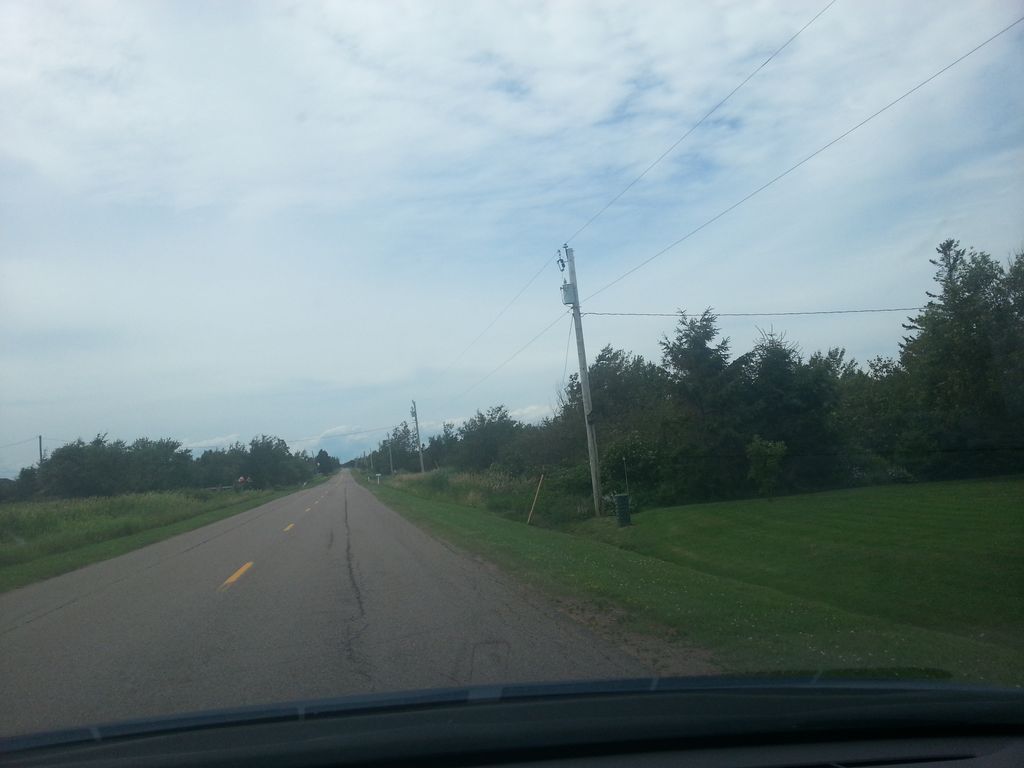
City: charlottetown